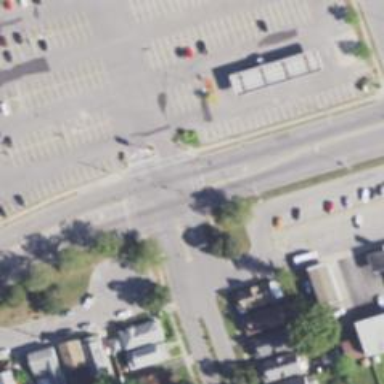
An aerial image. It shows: Footway crossing with marked asphalt surface.